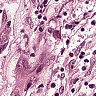
Metastatic tissue present: yes